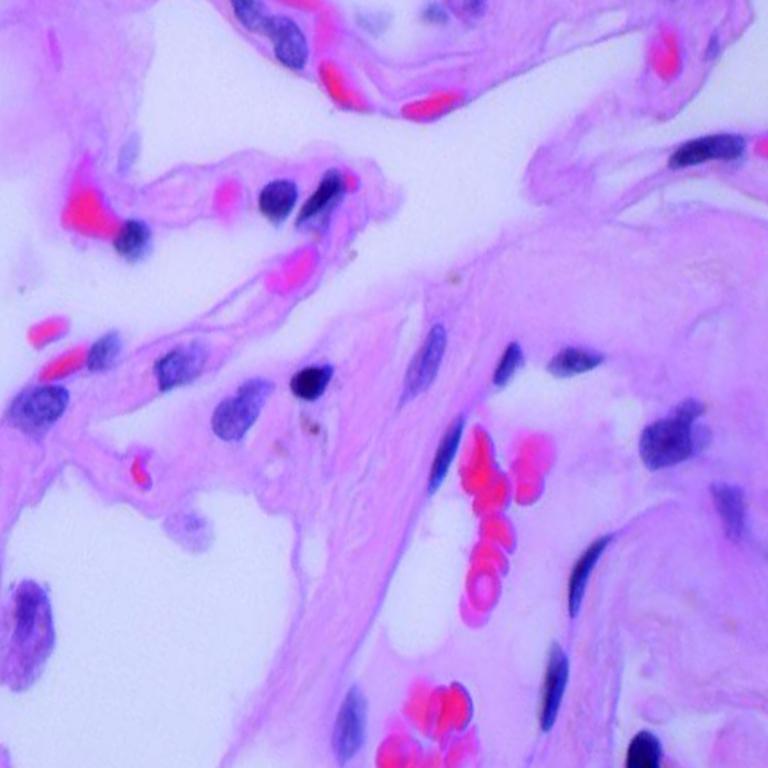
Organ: lung
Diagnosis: benign